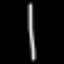
Label: line